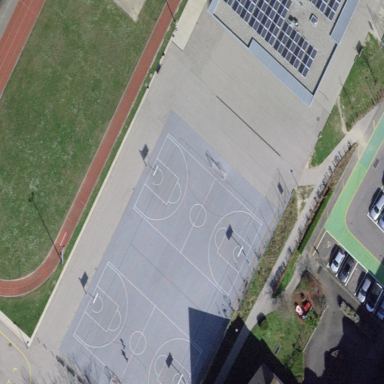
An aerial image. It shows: Basketball court on pitch.